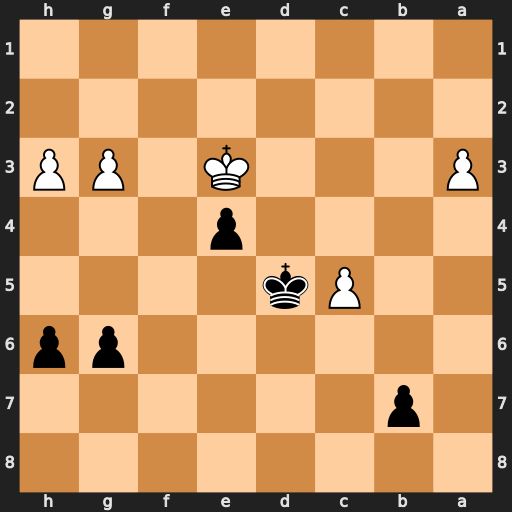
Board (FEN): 8/1p6/6pp/2Pk4/4p3/P3K1PP/8/8
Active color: b
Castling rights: -
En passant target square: -
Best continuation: Kxc5 Kxe4 Kc4 Ke5 Kb3